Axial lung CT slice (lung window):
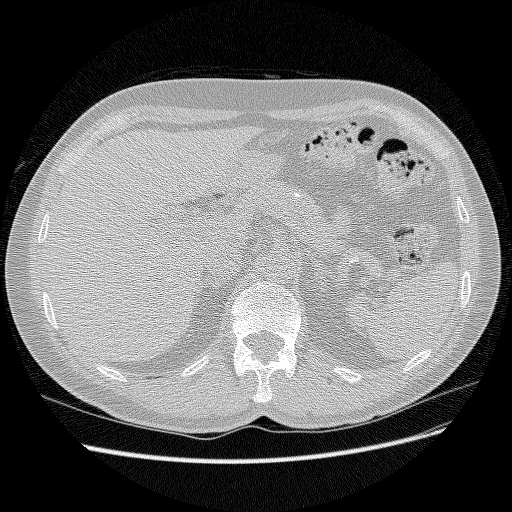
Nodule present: no